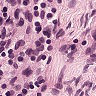
Metastatic tissue present: no